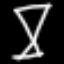
Label: hourglass